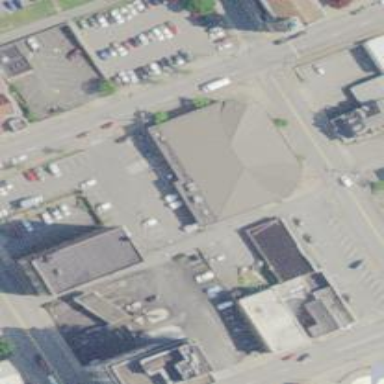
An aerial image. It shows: Building serving as post office.